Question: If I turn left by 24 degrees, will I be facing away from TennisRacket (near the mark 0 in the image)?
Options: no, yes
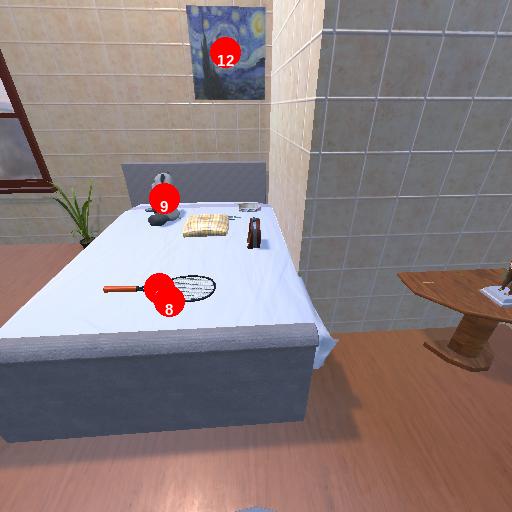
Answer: no